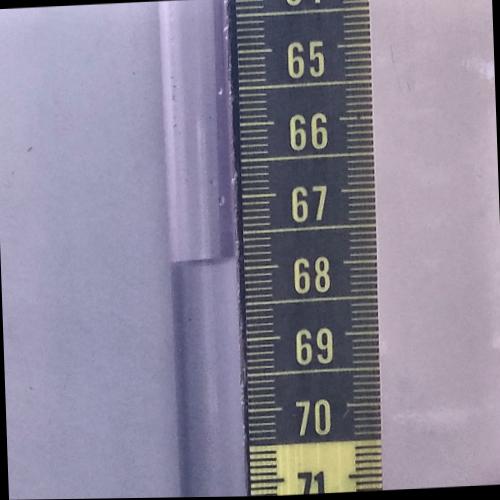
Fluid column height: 67.8 cm